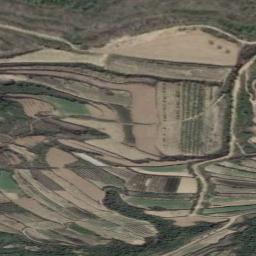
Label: terrace